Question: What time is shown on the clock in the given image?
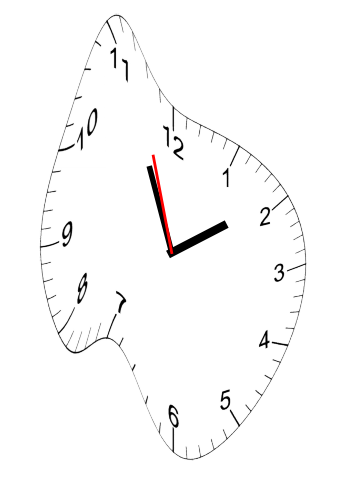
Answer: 01:55:57